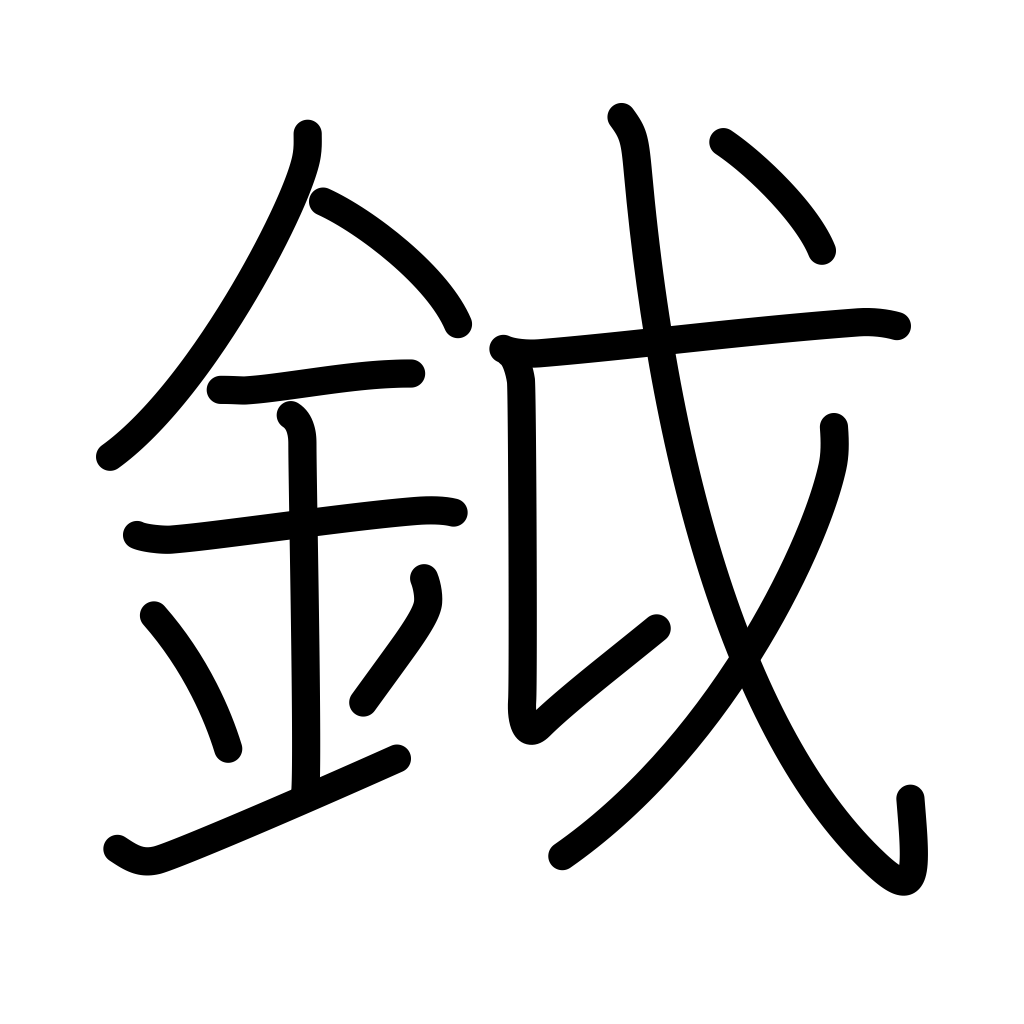
Meaning: battleaxe